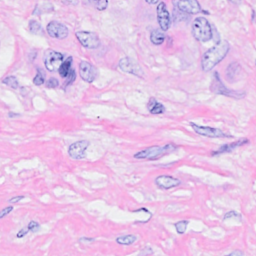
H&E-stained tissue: Breast